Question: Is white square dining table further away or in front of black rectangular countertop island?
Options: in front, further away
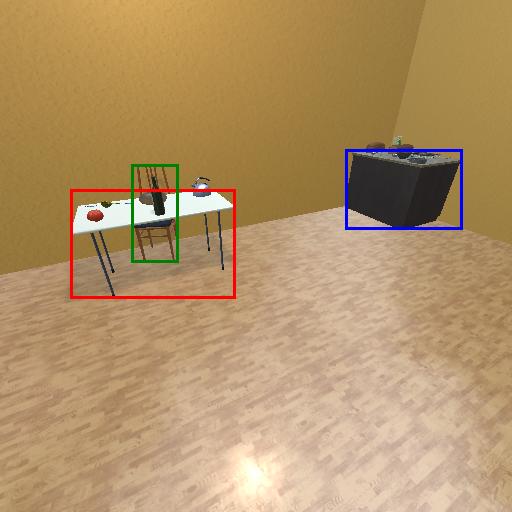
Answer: in front